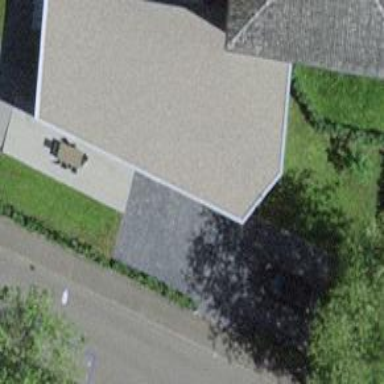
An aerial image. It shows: House with flat roof.